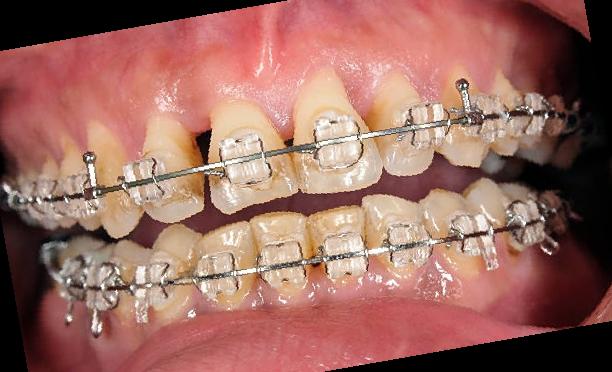
Condition: Gingivitis